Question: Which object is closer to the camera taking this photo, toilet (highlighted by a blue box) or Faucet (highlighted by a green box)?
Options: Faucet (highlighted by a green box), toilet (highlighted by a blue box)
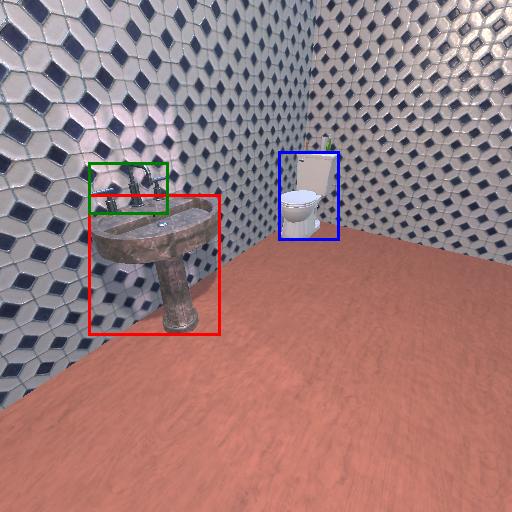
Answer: Faucet (highlighted by a green box)